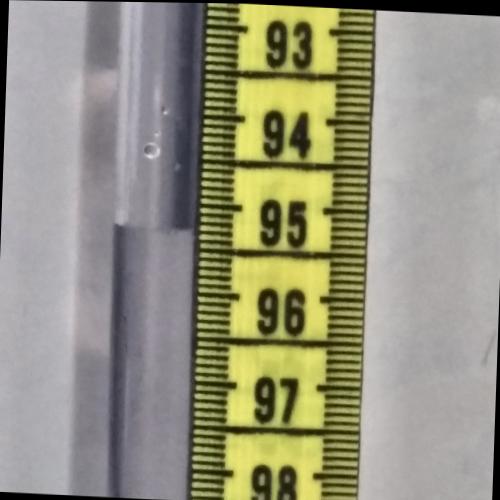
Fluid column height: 95.3 cm